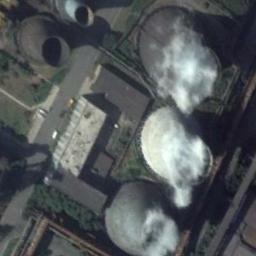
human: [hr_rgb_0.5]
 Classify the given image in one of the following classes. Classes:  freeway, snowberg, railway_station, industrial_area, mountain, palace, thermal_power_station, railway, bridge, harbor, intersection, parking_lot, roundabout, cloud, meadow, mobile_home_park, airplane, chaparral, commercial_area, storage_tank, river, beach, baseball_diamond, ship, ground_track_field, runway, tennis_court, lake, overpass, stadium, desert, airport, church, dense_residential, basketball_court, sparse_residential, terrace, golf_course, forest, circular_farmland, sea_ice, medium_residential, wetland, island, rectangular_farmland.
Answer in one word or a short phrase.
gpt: thermal_power_station